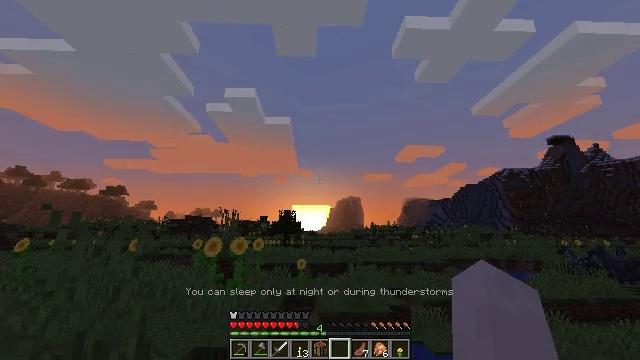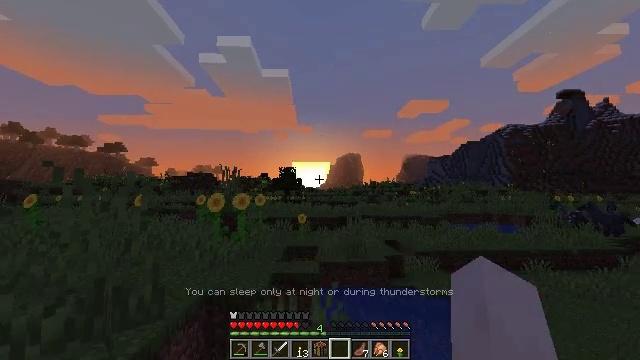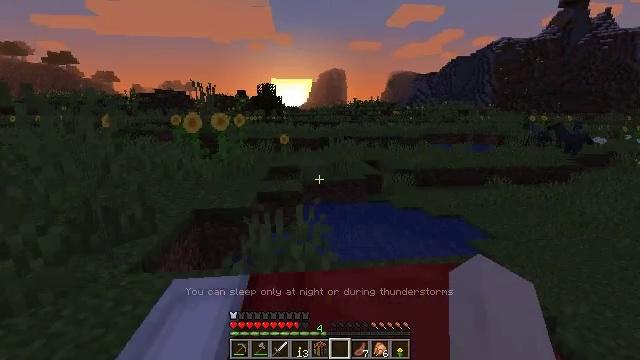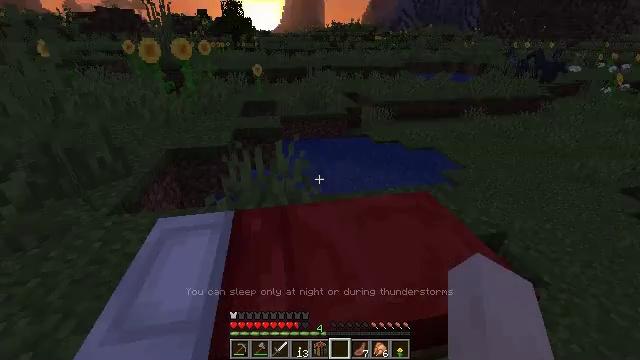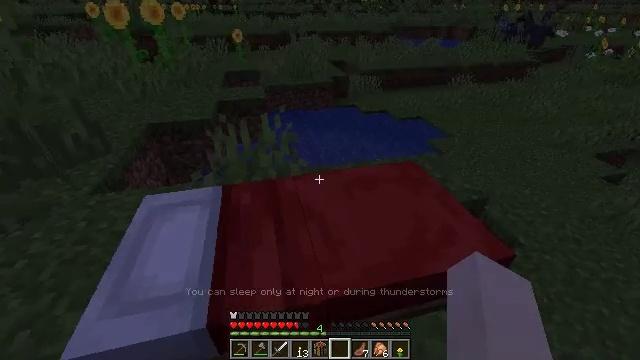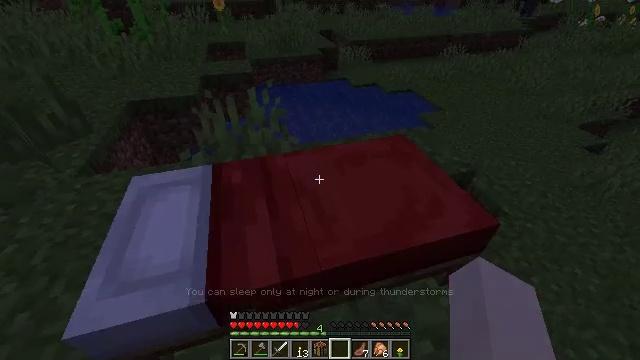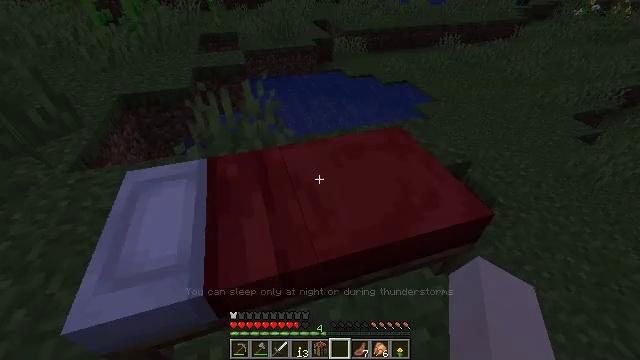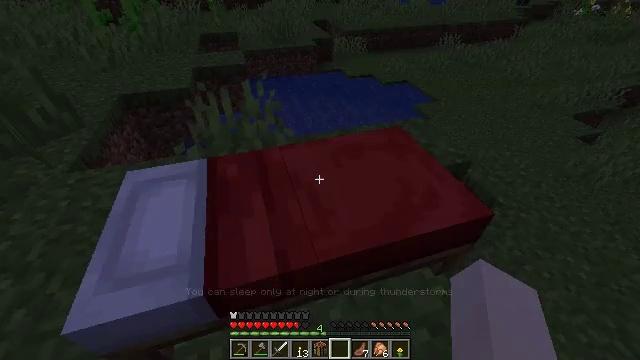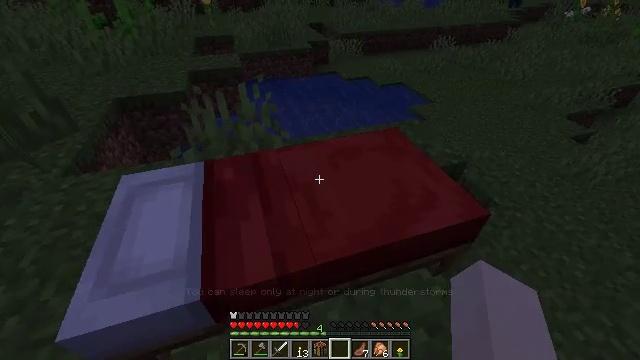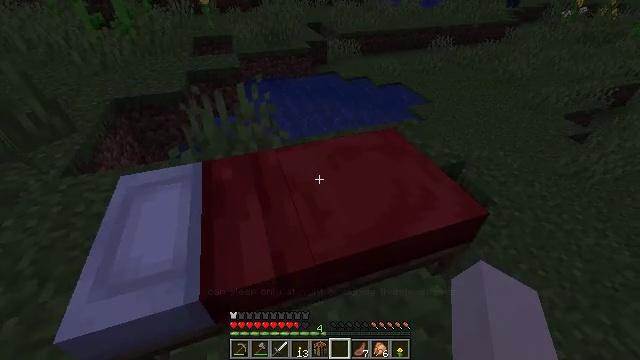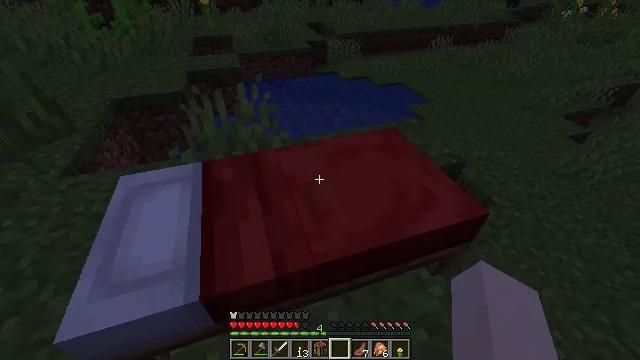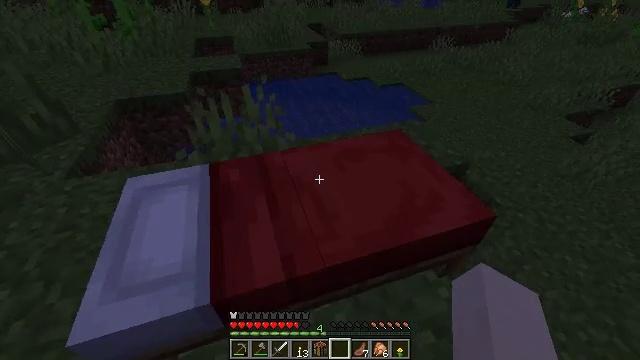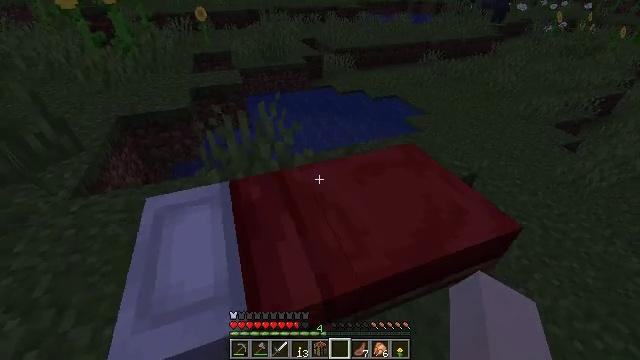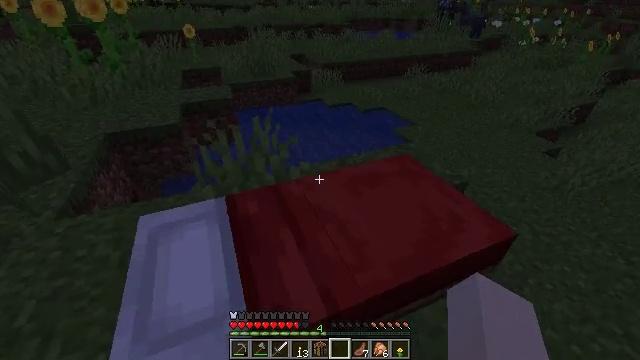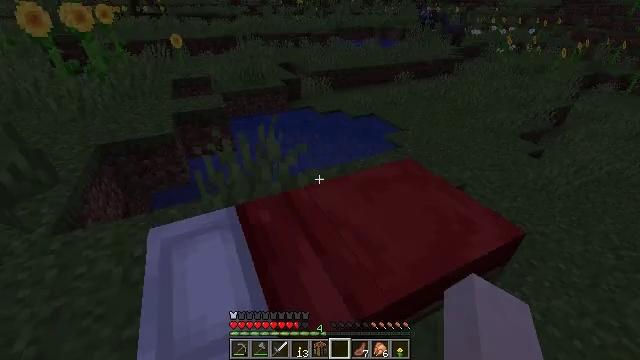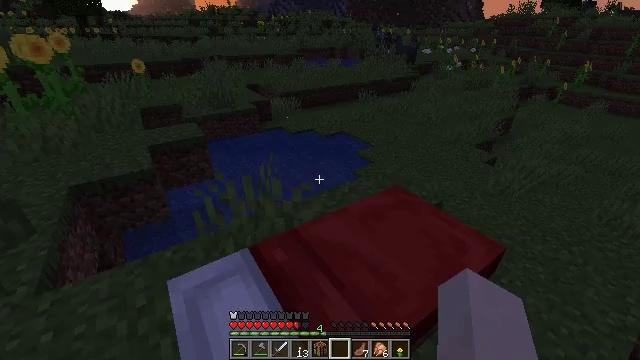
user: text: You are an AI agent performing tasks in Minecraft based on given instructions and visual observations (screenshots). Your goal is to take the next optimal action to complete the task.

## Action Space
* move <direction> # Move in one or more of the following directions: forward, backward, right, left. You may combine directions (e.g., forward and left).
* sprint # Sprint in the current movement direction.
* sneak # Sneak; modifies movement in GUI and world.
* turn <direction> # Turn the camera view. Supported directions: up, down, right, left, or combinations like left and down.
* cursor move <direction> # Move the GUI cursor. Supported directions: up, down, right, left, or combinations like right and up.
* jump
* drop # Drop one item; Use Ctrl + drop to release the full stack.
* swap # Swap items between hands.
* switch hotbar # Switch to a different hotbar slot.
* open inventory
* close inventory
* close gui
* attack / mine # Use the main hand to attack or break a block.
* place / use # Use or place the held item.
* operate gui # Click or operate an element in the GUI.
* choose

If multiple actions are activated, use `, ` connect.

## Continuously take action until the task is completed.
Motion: motion action
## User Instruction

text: Left click to break the red bed.
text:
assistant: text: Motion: turn down
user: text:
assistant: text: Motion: turn right and down
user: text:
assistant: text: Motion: turn right and down
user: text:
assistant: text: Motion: turn right and down
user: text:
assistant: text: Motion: turn right and down
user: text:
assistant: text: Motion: turn right and down
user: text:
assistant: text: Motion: no_op
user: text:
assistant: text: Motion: no_op
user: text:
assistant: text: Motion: no_op
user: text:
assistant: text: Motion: no_op
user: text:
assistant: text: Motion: move left
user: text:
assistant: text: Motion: move left, turn right and up
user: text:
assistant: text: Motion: move left, turn right and up
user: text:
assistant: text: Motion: move left, turn right and up
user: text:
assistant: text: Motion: move left, turn right and up
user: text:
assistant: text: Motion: turn right and up
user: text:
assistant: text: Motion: turn right and up
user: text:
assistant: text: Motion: turn right
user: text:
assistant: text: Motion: turn right and down
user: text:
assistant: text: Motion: turn right and down
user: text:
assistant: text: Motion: turn right and down
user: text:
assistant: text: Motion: turn right and down
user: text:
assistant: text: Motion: no_op
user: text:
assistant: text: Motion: no_op
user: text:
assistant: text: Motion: no_op
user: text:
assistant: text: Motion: no_op
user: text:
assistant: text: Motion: no_op
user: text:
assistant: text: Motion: no_op
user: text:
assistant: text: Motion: use / place
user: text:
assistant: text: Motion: use / place